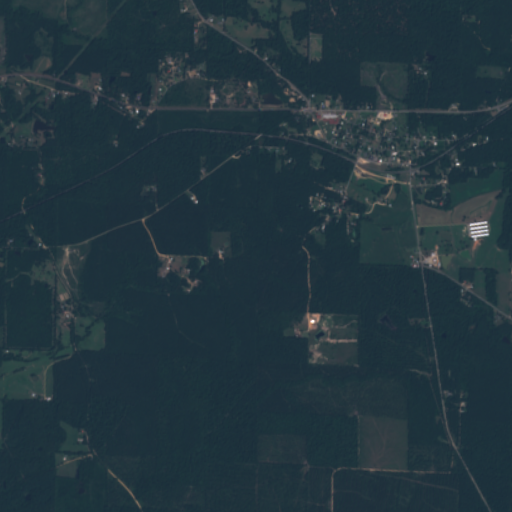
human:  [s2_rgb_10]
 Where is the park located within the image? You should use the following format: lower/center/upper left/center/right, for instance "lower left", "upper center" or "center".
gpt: The park is located in the upper center of the image.
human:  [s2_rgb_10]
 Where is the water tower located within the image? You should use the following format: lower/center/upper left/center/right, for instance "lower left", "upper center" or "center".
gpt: The water tower is located in the upper right of the image.
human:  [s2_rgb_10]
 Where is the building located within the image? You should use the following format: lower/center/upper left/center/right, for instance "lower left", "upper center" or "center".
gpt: The building is located in the upper center of the image.
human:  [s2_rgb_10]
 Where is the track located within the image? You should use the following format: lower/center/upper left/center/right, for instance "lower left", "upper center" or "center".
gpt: There is no track in the image.